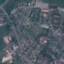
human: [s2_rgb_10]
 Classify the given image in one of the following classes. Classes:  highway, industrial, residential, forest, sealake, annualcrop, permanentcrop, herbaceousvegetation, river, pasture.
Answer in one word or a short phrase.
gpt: Residential